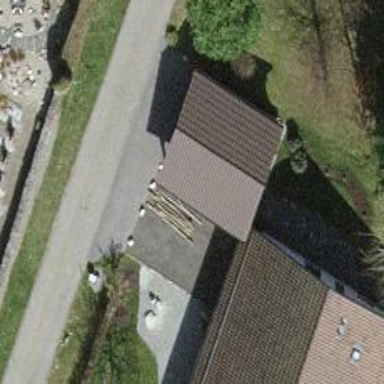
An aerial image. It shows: Garage building.